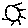
Label: sun